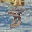
Label: 8